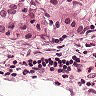
Metastatic tissue present: yes